Question: when i upload image on django filer, that image is in media directory, but i get 'file missing' message on admin..
Image:

settings.py:
'''
STATIC_URL = '/static/'
STATIC_ROOT = os.path.join(BASE_DIR, 'myproject/static/')
STATICFILES_DIRS = (
os.path.join(BASE_DIR, 'myproject/public'),
)
MEDIA_ROOT = os.path.join(BASE_DIR, 'myproject/media/')
MEDIA_URL = '/media/'
'''
urls.py:
'''
...
if settings.DEBUG:
# static files (images, css, javascript, etc.)
urlpatterns += static(settings.MEDIA_URL, document_root=settings.MEDIA_ROOT)
'''
How can i fix this?
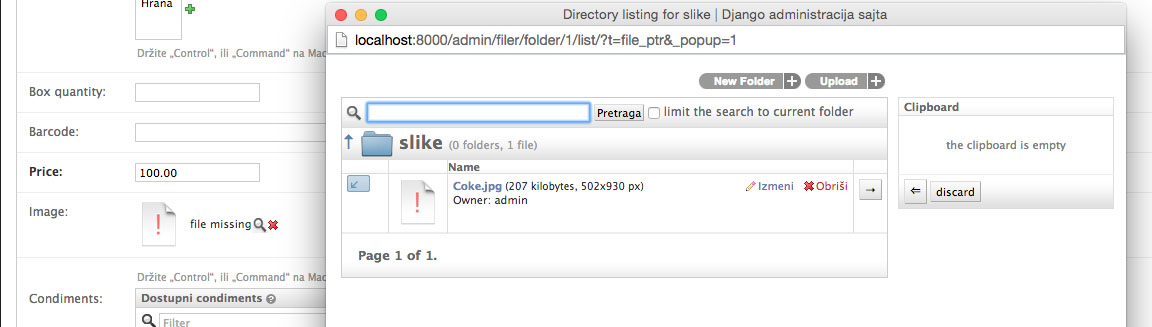
Answer: Check to see that PIL/Pillow is properly installed as a dependency of easy_thumbnails. Usually, a missing decoder, e.g. libjpeg, would cause this behavior.
On 64-bit Ubuntu, you can do the following:
'''
pip uninstall PIL
sudo apt-get install libjpeg8
ln -s /usr/lib/x86_64-linux-gnu/libjpeg.so /usr/lib
pip install PIL
'''
For Macintosh,
'''
pip uninstall PIL
brew install libjpeg
pip install PIL
'''
In urls.py, try this:
'''
from django.contrib.staticfiles.urls import staticfiles_urlpatterns
if settings.DEBUG:
urlpatterns = patterns('',
url(r'^media/(?P<path>.*)$', 'django.views.static.serve',
{'document_root': settings.MEDIA_ROOT, 'show_indexes': True}),
) + staticfiles_urlpatterns() + urlpatterns
'''
Also, check if the files are uploaded to the right directory.